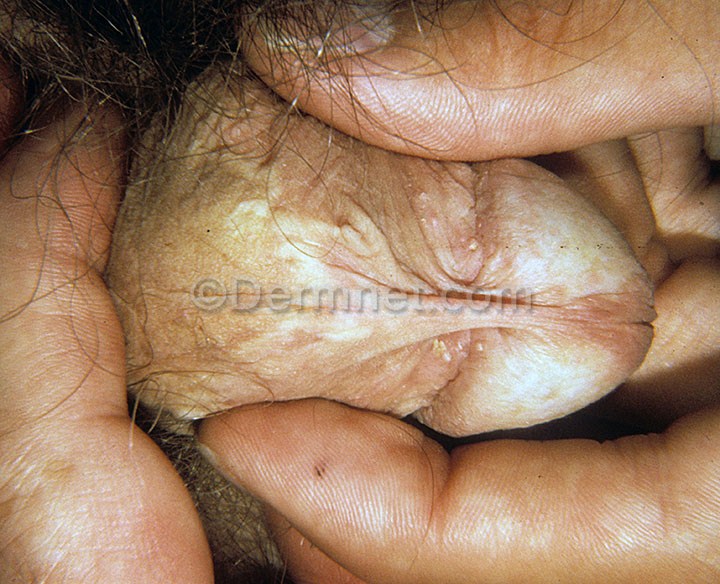
Disease: Psoriasis pictures Lichen Planus and related diseases